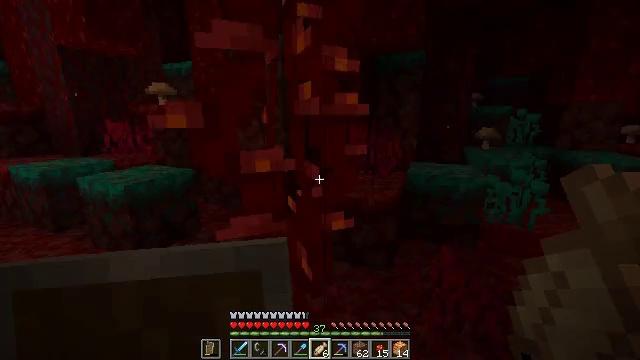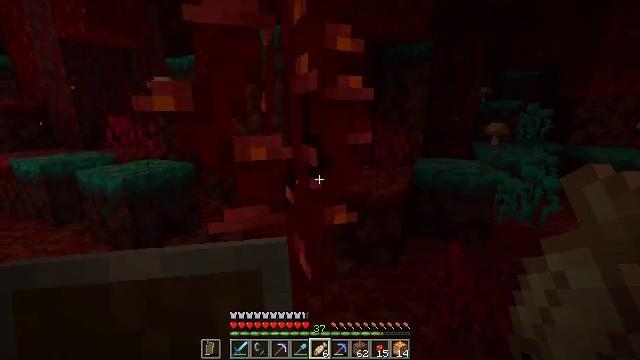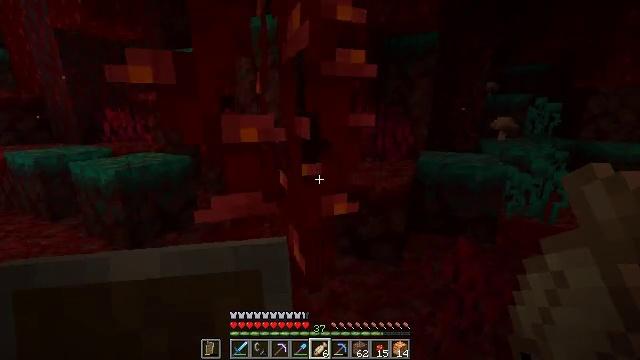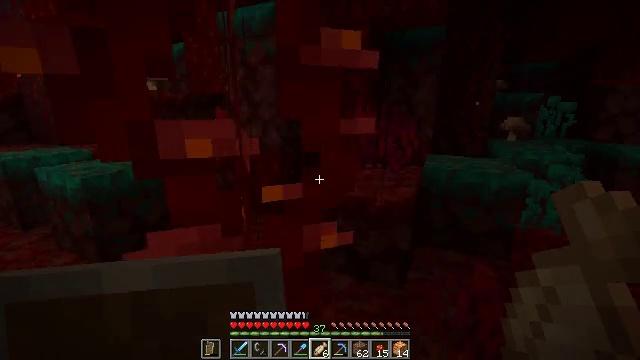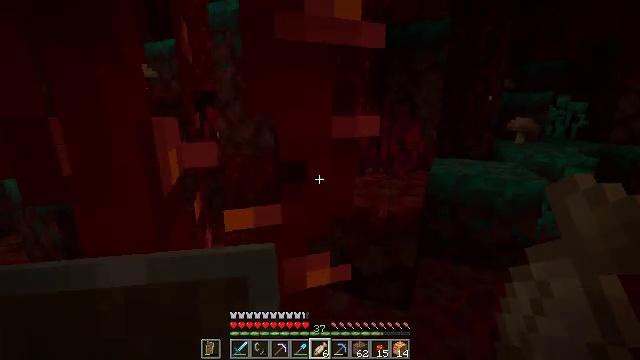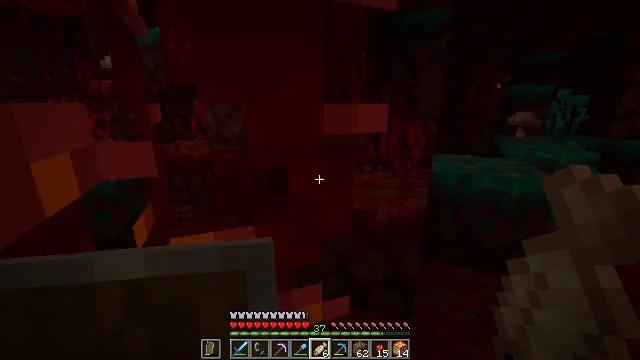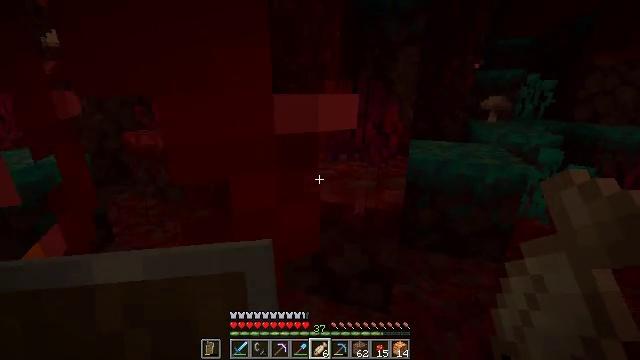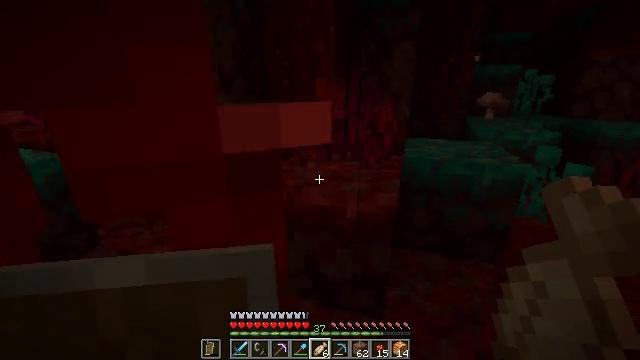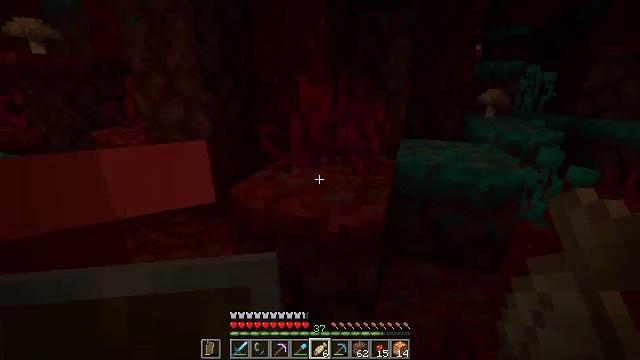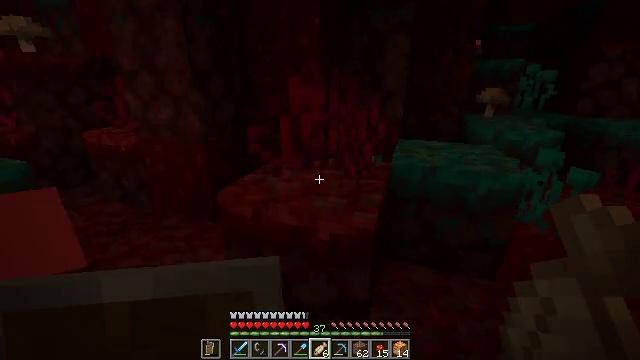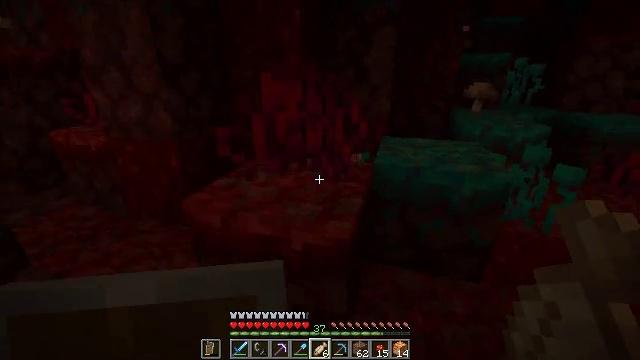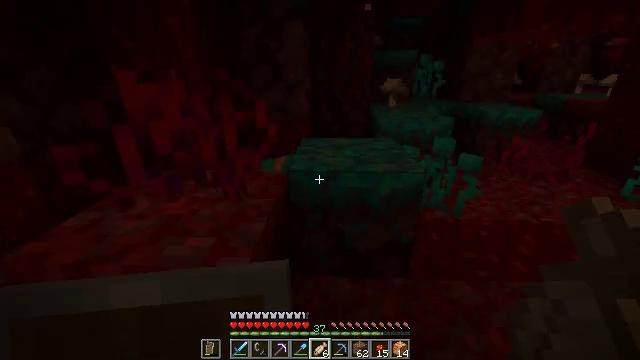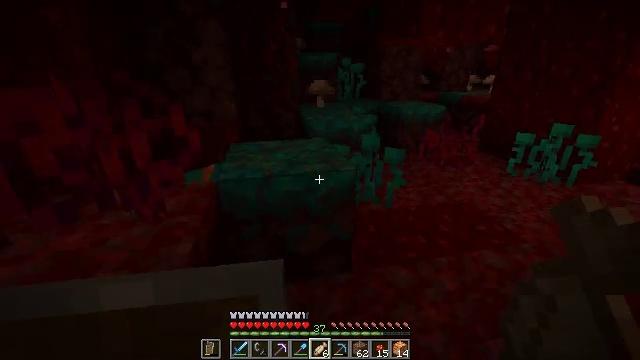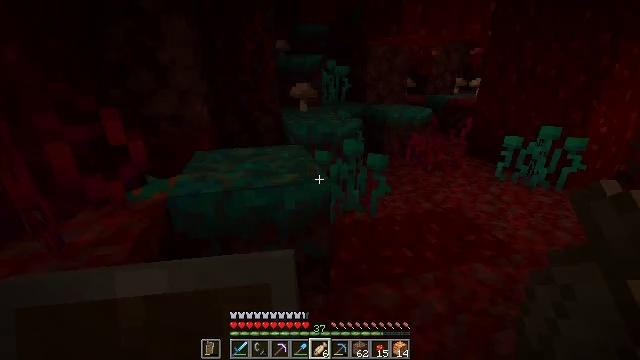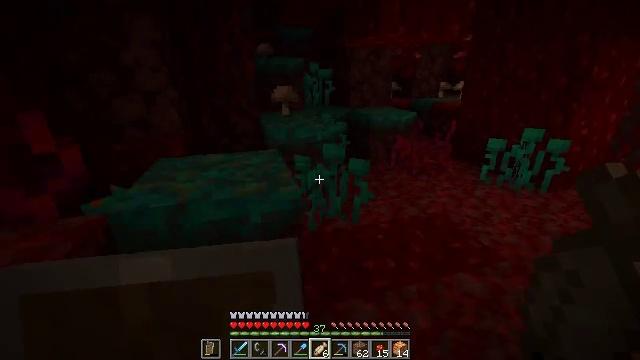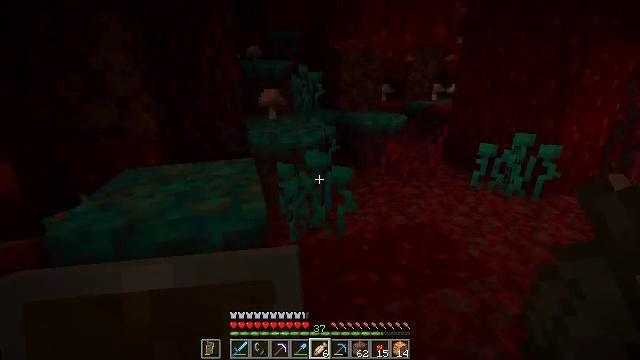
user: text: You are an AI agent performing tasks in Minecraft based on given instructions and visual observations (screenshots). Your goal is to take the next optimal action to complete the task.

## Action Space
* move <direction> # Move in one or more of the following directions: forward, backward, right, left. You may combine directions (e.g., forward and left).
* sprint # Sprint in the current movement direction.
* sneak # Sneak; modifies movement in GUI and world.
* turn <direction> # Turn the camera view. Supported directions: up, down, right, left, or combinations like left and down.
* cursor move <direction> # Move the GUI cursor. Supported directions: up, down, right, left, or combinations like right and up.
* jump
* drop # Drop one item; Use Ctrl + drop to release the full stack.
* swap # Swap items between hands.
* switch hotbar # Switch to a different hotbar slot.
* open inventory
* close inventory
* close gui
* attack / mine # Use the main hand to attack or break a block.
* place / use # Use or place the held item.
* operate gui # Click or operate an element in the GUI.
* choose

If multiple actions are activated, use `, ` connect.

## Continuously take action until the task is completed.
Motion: motion action
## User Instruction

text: Gather warped fungus in the Nether.
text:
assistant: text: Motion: move forward, turn left
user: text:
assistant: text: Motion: move forward
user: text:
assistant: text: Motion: move forward
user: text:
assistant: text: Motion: move forward
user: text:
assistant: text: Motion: move forward, turn right and down
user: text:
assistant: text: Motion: move forward and move right, turn right and down
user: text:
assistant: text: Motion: move forward and move right
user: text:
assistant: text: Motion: move forward and move right
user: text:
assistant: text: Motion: move forward and move right
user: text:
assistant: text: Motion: move forward and move right, turn right and down
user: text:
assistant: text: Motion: move forward and move right, turn right
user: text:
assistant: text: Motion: move forward and move right, turn right
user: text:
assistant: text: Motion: move forward and move right, turn right
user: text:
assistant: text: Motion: move forward and move right, turn right
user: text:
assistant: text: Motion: move right
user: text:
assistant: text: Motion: move right
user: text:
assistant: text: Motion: no_op
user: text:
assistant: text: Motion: no_op
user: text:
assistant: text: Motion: turn left
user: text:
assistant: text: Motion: move forward, turn left and down
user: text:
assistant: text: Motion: move forward, turn left and down
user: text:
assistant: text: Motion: move forward, turn left
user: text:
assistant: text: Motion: move forward, turn left
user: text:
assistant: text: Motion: move forward, turn left and down, jump
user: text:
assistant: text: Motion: move forward, turn left and down, jump
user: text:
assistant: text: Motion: move forward, turn left and down, jump
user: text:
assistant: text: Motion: move forward, turn left and down, jump
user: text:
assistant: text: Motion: move forward, turn left and down
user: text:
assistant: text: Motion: move forward, turn down
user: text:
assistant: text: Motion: turn down